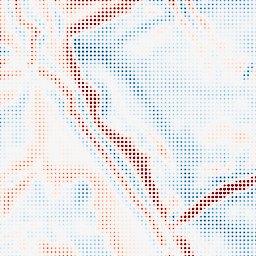
Category: multiscale
Decomposition family: log
Decomposition parameters: sigma: 5
Upsampling method: sinc_blackman
Upsampling parameters: scale: 8
kernel_size: 4
Upsampling scale: 8